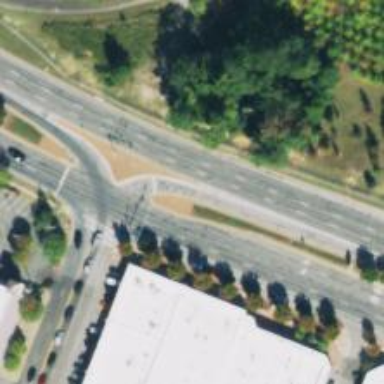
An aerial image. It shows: Trunk link highway.